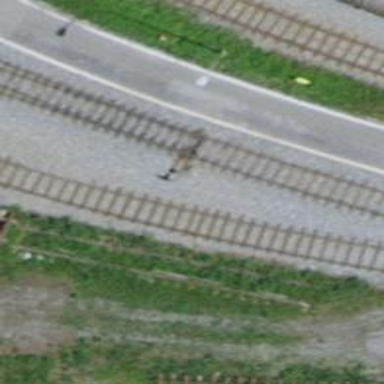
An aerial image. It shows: Railway switch.